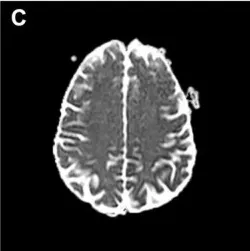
With ADC hypointensity. Over the corresponding cortex.
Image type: radiology (mri)